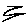
Label: zigzag